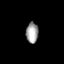
Tissue: prostate
Cell type: T cells
Senescence score: 0.7673
Nuclear area (px): 249
Mean DAPI intensity: 160.016